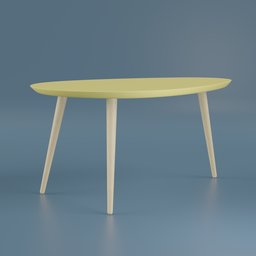
Label: furniture